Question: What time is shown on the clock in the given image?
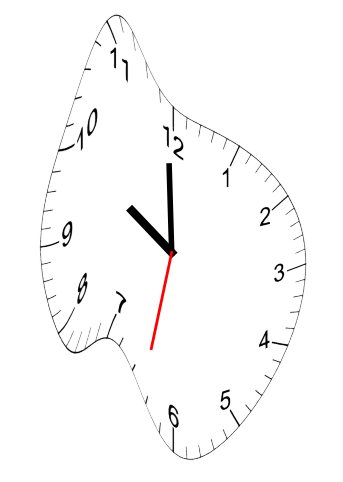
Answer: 09:59:32